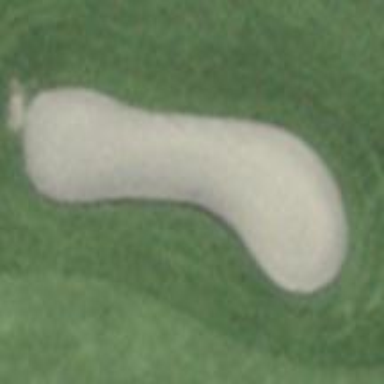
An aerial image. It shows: Golf bunker filled with sandy terrain.